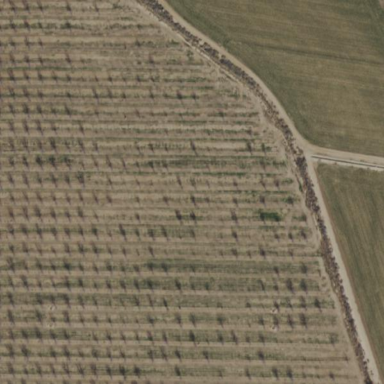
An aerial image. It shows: Orchard.